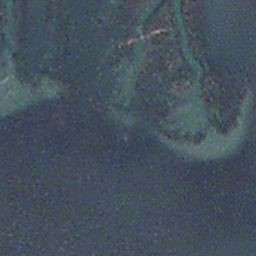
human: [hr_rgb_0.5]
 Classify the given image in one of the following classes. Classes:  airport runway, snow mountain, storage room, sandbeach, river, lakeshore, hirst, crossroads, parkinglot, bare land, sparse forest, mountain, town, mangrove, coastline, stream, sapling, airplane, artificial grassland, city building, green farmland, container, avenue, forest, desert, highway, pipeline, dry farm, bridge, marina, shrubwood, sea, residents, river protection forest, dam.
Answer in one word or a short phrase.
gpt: stream